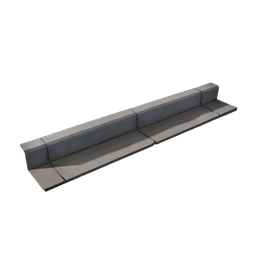
Label: architecture